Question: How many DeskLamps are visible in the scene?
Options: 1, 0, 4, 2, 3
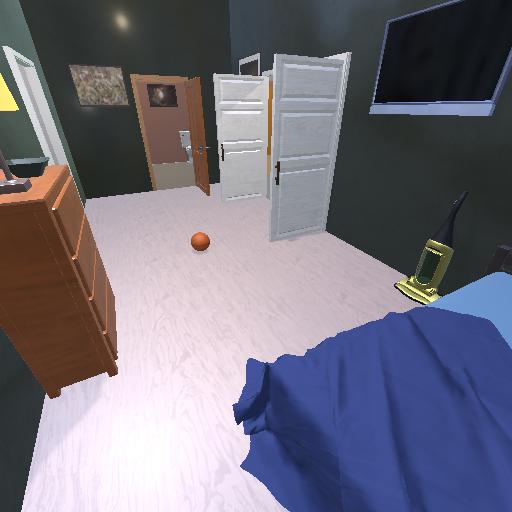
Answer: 1